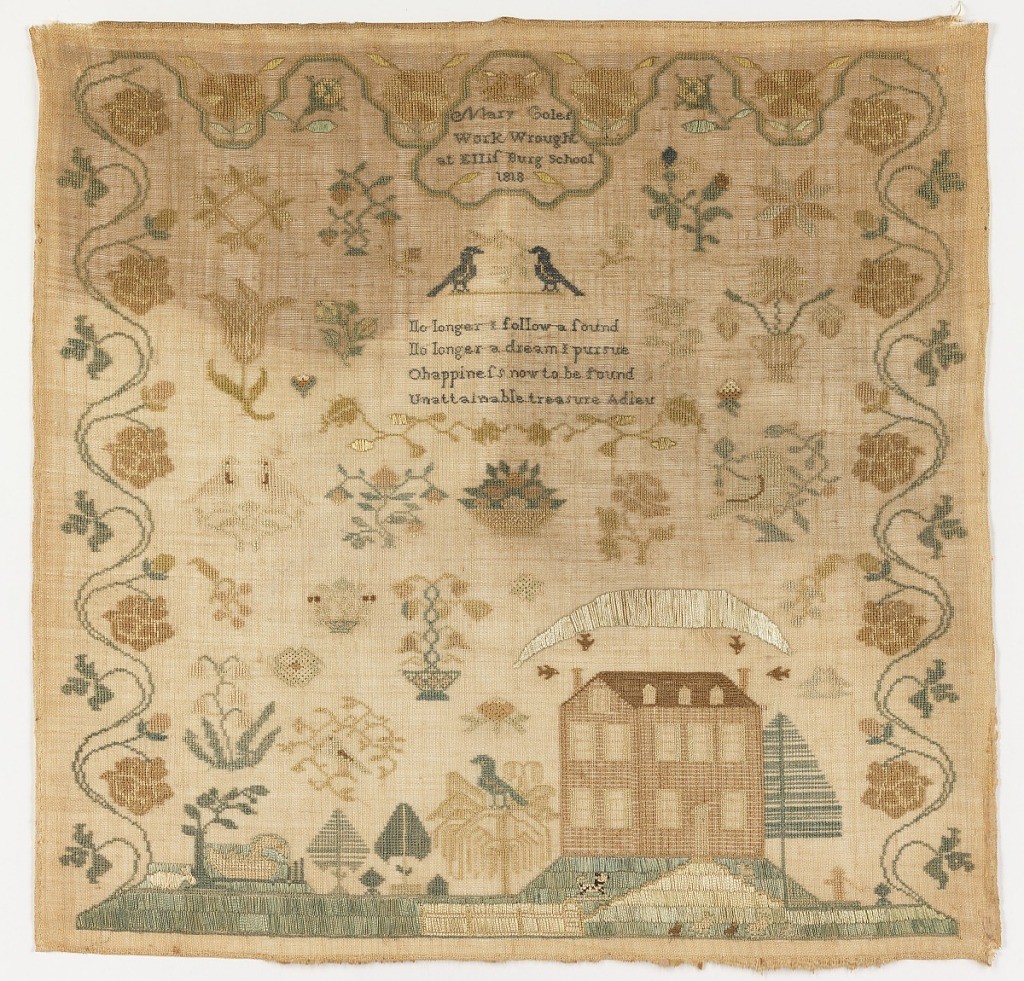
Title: Sampler
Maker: Mary Cole, American
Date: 1818
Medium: silk embroidery on linen foundation Technique: embroidered in cross, satin, surface satin, rococo, and stem stitches on plain weave foundation
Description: A landscape at the bottom with a large house, trees, and animals. The ground is filled with scattered motifs, inside a curving rose vine border. At the center top a cartouche with the inscription, and a verse at center:
No longer I follow a sound
No longer a dream I pursue
O happiness now to be found
Unattainable treasure Adieux